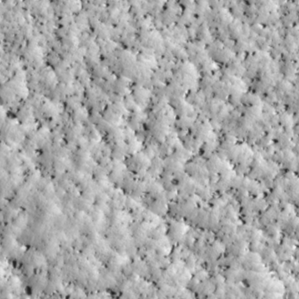
Label: non_frost